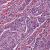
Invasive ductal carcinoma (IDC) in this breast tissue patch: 1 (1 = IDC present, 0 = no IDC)